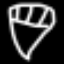
Label: diamond